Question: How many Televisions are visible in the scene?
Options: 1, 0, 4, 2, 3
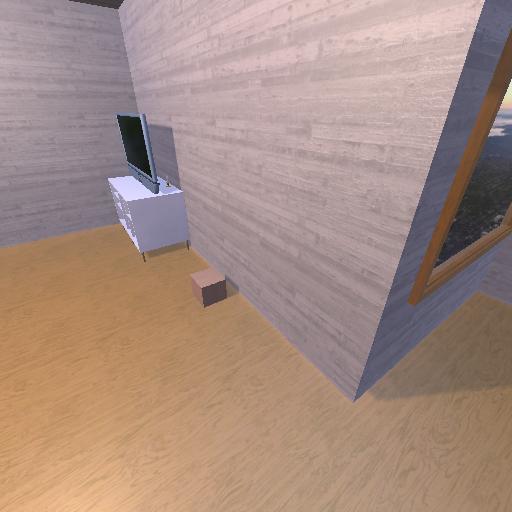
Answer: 1